Question: I'm using graphviz with python. I try to model an energy flowchart. All commodities (technologies) are in rectangle nodes. All fuel generated are in ellipse shape.
I would like to get a graph that gives me a better alinement where the first column should be the rectangles, and the last column should also be the rectangle. And the vertical alinement should be
> Rectangle -> Elipse -> Rectangle -> Elipse -> Rectangle -> Elipse ->
Rectangle -> Elipse -> Rectangle (etc.)
How can I do that? I've checked the documentation but can't find...
Thanks
'''
#!/usr/bin/env python
import pygraphviz as pgv
A=pgv.AGraph(directed=True,strict=False,rankdir='LR')
#@@ 1 COPY ALL TECHNO SET
A.node_attr['shape']='rectangle' #all techno are rectangle
A.add_node("E01")
A.add_node("E21")
A.add_node("E31")
A.add_node("E51")
A.add_node("E70")
A.add_node("IMPDSL1")
A.add_node("IMPGSL1")
A.add_node("IMPHCO1")
A.add_node("IMPOIL1")
A.add_node("IMPURN1")
A.add_node("RHE")
A.add_node("RHO")
A.add_node("RL1")
A.add_node("SRE")
A.add_node("TXD")
A.add_node("TXE")
A.add_node("TXG")
A.add_node("RIV")
A.add_node("RHu")
A.add_node("RLu")
A.add_node("TXu")
#@@ 2 COPY ALL FUEL SET
A.node_attr['shape']='ellipse'
A.add_node("DSL")
A.add_node("ELC")
A.add_node("GSL")
A.add_node("HCO")
A.add_node("HYD")
A.add_node("OIL")
A.add_node("DSL")
A.add_node("OIL")
A.add_node("URN")
A.add_node("RH")
A.add_node("RL")
A.add_node("TX")
#@@ 3 COPY ALL OUTPUTACTIVITY
A.add_edge("E01" , "ELC")
A.add_edge("E21" , "ELC")
A.add_edge("E31" , "ELC")
A.add_edge("E51" , "ELC")
A.add_edge("E70" , "ELC")
A.add_edge("IMPDSL1" , "DSL")
A.add_edge("IMPGSL1" , "GSL")
A.add_edge("IMPHCO1" , "HCO")
A.add_edge("IMPOIL1" , "OIL")
A.add_edge("IMPURN1" , "URN")
A.add_edge("RHE" , "RH")
A.add_edge("RHO" , "RH")
A.add_edge("RL1" , "RL")
A.add_edge("SRE" , "DSL")
A.add_edge("SRE" , "GSL")
A.add_edge("TXD" , "TX")
A.add_edge("TXE" , "TX")
A.add_edge("TXG" , "TX")
A.add_edge("RIV" , "HYD")
A.add_edge("RHu" , "RH")
A.add_edge("RLu" , "RL")
A.add_edge("TXu" , "TX")
#@@ 3 COPY ALL INPUTACTIVITY
A.add_edge("DSL", "E70")
A.add_edge("DSL", "RHO")
A.add_edge("DSL", "TXD")
A.add_edge("ELC", "E51")
A.add_edge("ELC", "RHE")
A.add_edge("ELC", "RL1")
A.add_edge("ELC", "TXE")
A.add_edge("GSL", "TXG")
A.add_edge("HCO", "E01")
A.add_edge("HYD", "E31")
A.add_edge("OIL", "SRE")
A.add_edge("URN", "E21")
# adjust a graph parameter
A.graph_attr['epsilon']='0.001'
print A.string()
A.layout('dot') # layout with dot
A.draw('foo.png') # write to file
'''

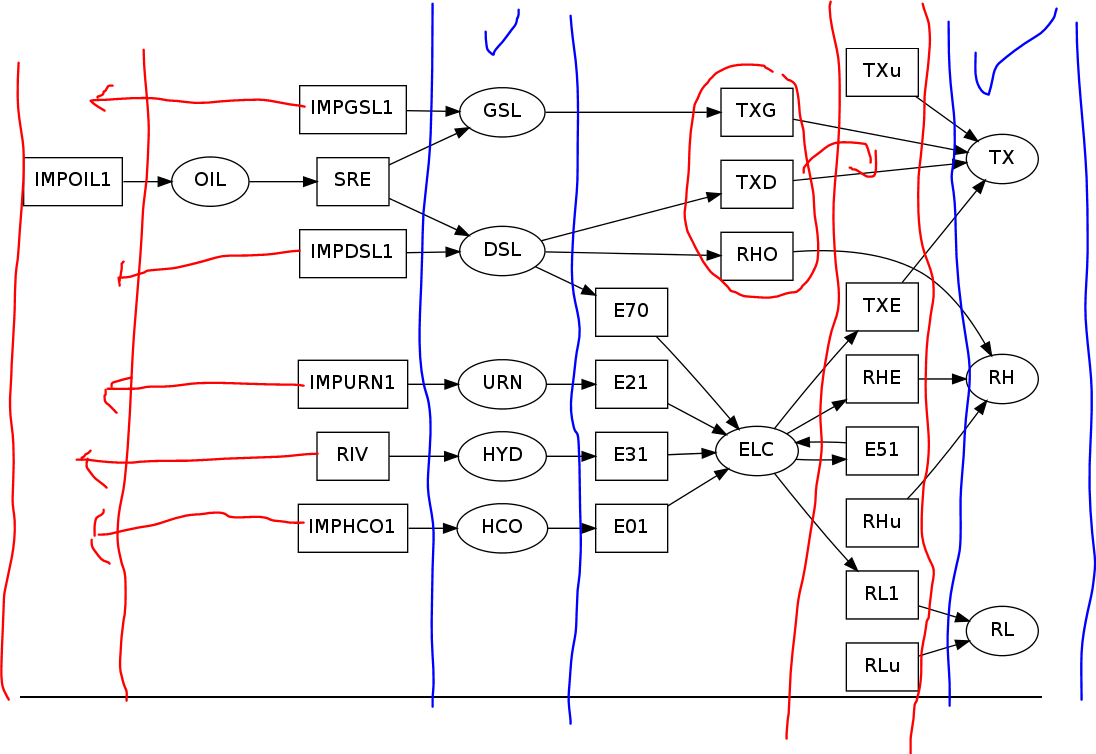
Answer: Hello I find a that works perfectly with the command
'''
B=A.add_subgraph(["IMPOIL1","IMPDSL1","RIV", "IMPURN1", "IMPHCO1", "IMPGSL1"])
B.graph_attr['rank']='same'
'''
etc.
Hopefully it can helps someone in the future.
Thanks